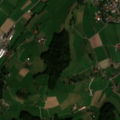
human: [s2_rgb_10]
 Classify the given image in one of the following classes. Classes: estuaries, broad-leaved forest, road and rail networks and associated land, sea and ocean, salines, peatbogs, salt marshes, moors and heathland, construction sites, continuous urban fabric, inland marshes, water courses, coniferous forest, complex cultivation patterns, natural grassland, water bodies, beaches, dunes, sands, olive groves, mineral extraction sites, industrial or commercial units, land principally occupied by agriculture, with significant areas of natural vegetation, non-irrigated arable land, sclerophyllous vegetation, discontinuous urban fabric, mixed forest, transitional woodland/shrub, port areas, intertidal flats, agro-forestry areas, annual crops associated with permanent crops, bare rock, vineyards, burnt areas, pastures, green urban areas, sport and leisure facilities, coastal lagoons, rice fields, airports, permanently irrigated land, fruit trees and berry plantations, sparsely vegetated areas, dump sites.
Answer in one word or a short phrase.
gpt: discontinuous urban fabric, non-irrigated arable land, complex cultivation patterns, mixed forest